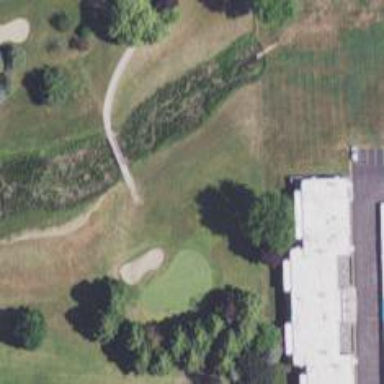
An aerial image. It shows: Service road used as golf cart path.